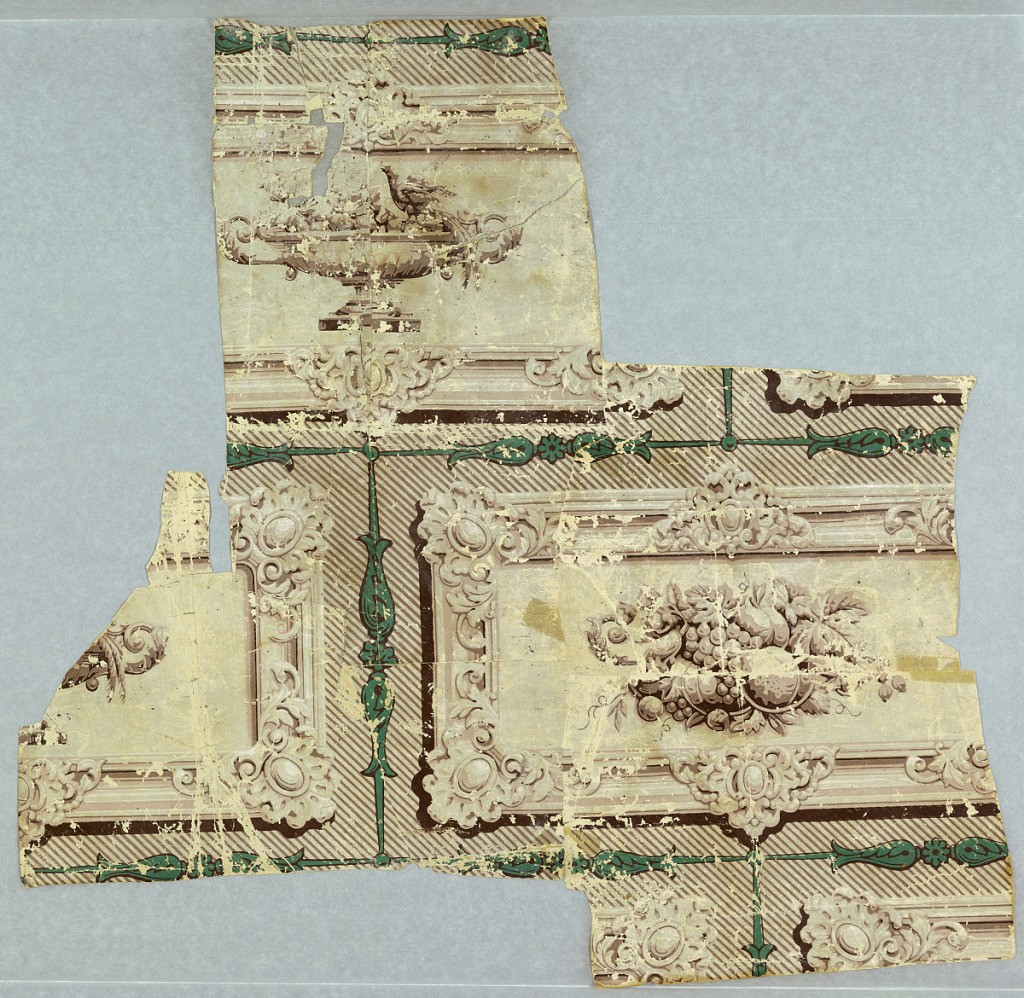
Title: Sidewall
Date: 1835–45
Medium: Block-printed
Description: Frames with fruit and urn with bird and butterfly, printed on white ground.